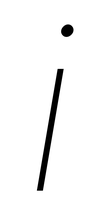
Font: Roboto-Italic_Thin_Italic